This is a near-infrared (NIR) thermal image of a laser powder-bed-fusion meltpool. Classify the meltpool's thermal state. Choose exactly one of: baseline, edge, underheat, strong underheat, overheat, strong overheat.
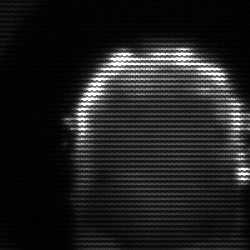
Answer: baseline